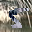
Label: 5